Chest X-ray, AP view. Patient: 53 years old, sex M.
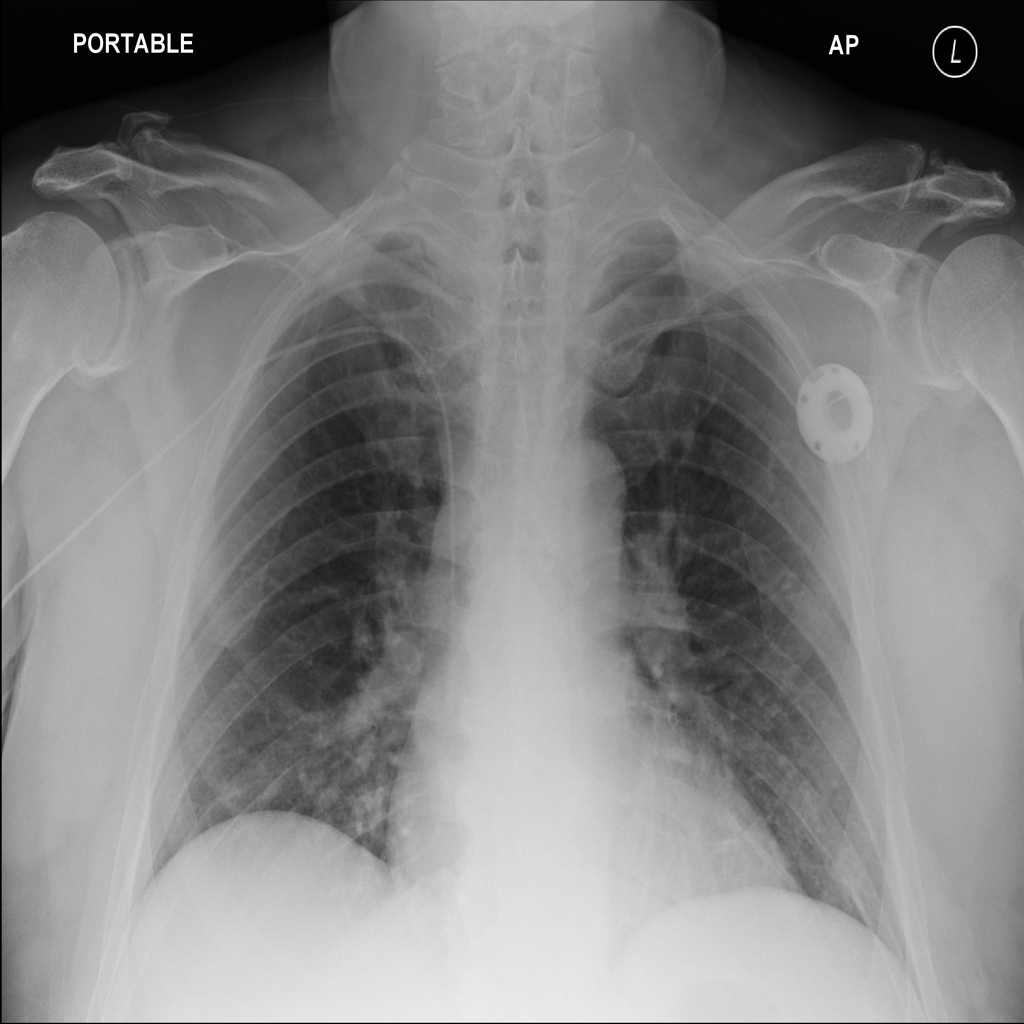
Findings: No Finding